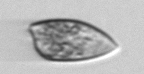
Label: Prorocentrum_dentatum